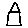
Label: house